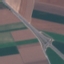
Land use / land cover: Highway